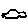
Label: car